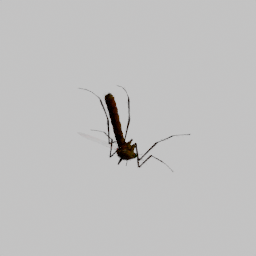
Label: animals